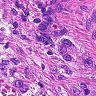
Metastatic tissue present: yes